Field crop: maize
Growth stage: 2
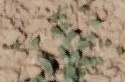
Species: convolvulus